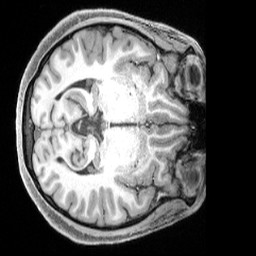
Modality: T1w
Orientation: axial
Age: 27
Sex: female
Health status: healthy
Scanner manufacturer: siemens
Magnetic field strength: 3 T
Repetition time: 2.4 s
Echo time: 0.00222 s